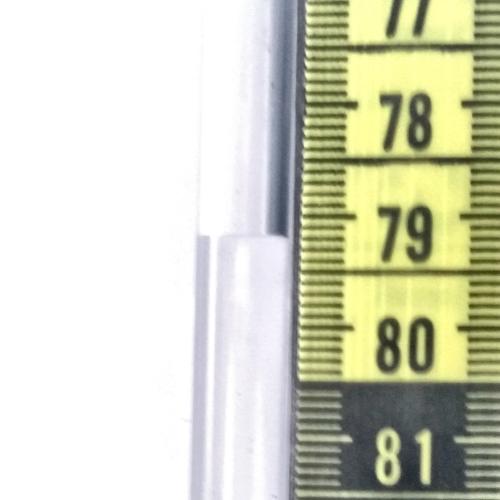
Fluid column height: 79.2 cm